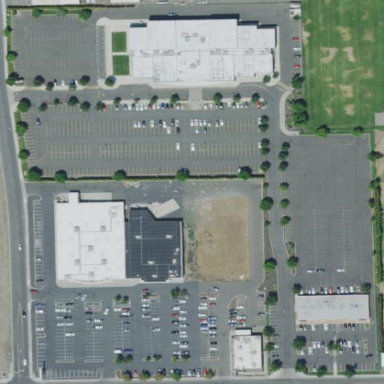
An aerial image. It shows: Retail area.